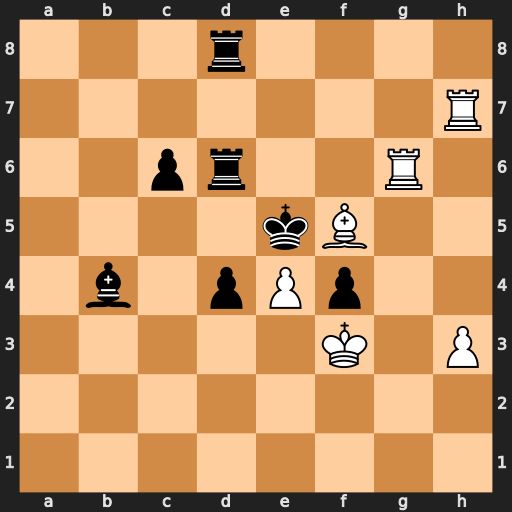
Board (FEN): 3r4/7R/2pr2R1/4kB2/1b1pPp2/5K1P/8/8
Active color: w
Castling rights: -
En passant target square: -
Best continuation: Re7+ Re6 Rgxe6#